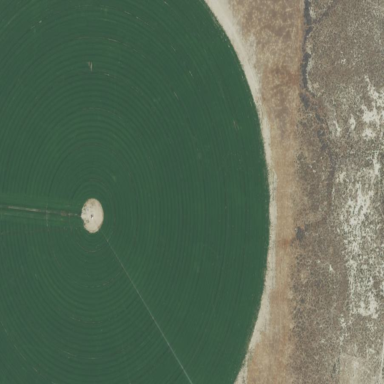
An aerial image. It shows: Farmland with pivot irrigation system.